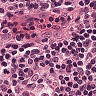
Metastatic tissue present: no